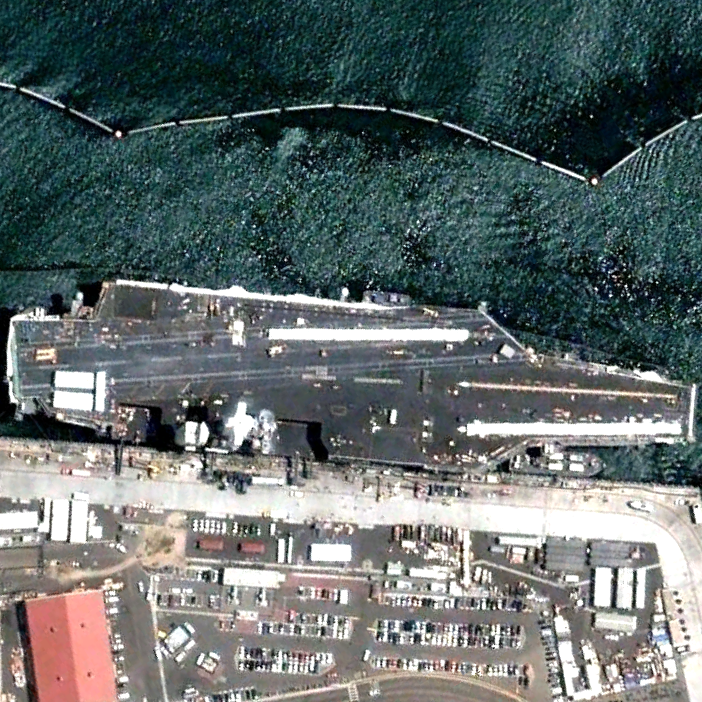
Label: aircraft_carrier